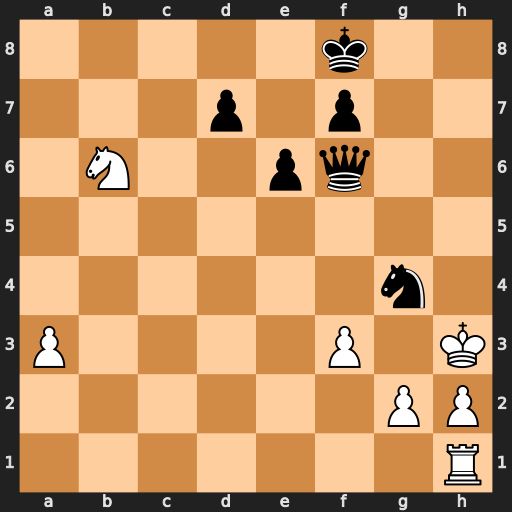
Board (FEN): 5k2/3p1p2/1N2pq2/8/6n1/P4P1K/6PP/7R
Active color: w
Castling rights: -
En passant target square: -
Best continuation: Nxd7+ Ke7 Nxf6